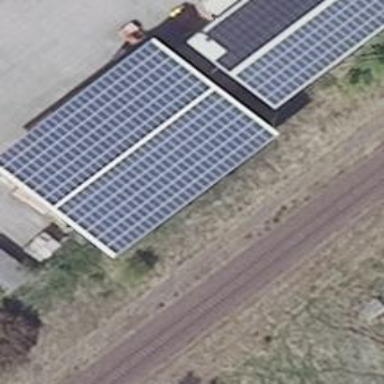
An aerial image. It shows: Solar photovoltaic panel generating electricity through small installation.